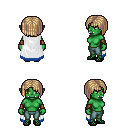
a pixel art fantasy rpg character, female body template, orc, green skin, white trimmed cape, teal pants, white blonde pageboy hairstyle, cloth bracers, ghillies, four views (front, back, left, right), 2x2 character sprite sheet, small pixel art, hard edges, no anti-aliasing